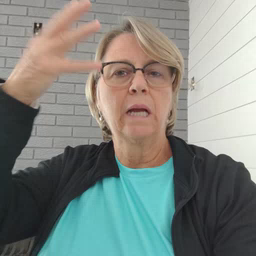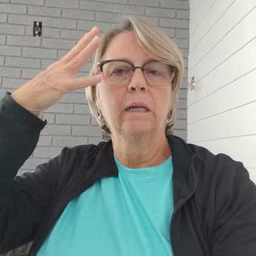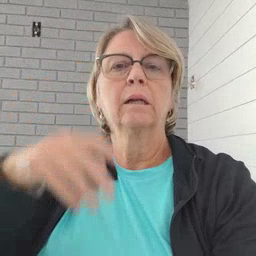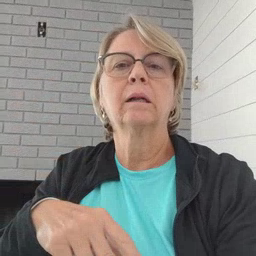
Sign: sun